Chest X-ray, AP view. Patient: 52 years old, sex F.
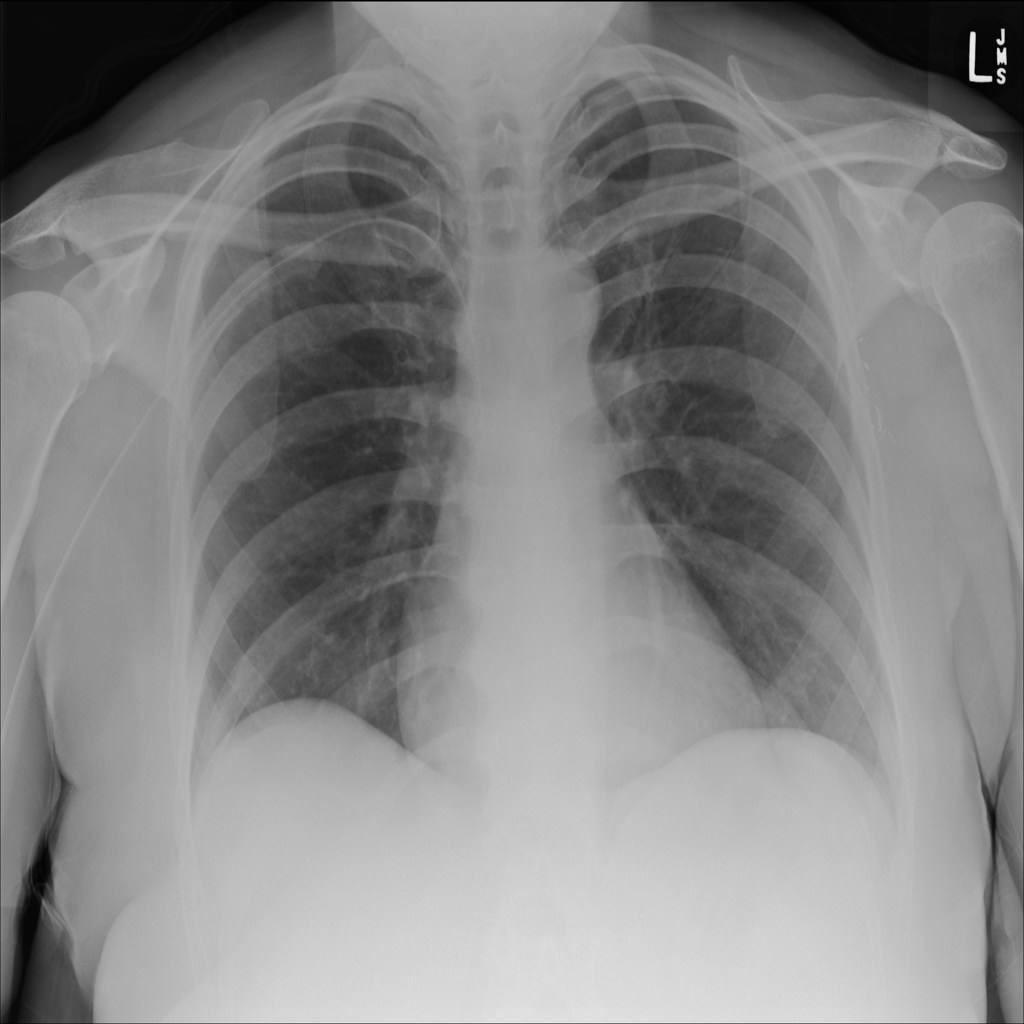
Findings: No Finding